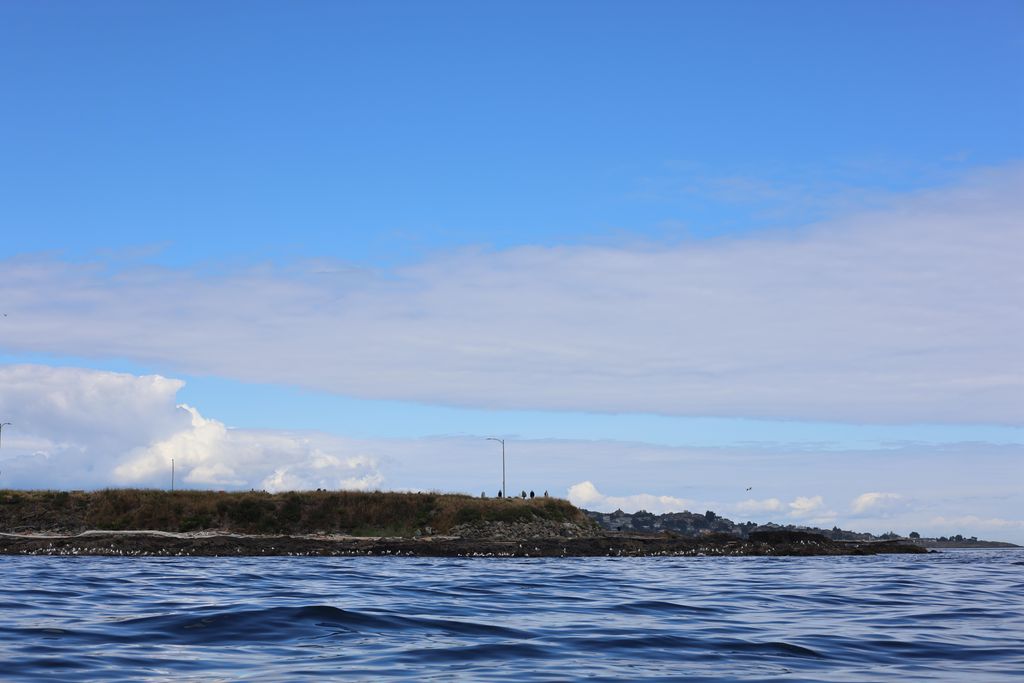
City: victoria